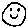
Label: smiley face